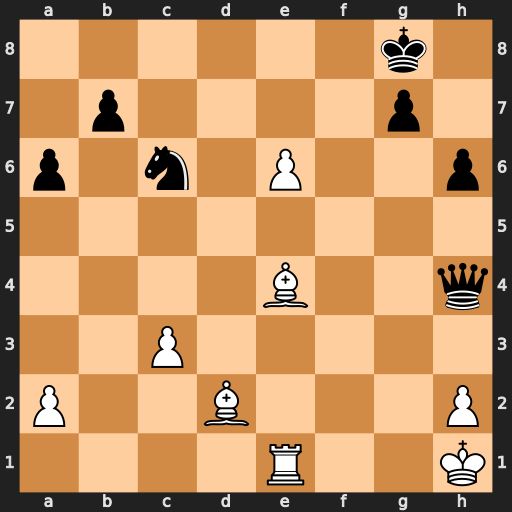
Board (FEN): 6k1/1p4p1/p1n1P2p/8/4B2q/2P5/P2B3P/4R2K
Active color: w
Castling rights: -
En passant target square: -
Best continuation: Bxc6 bxc6 e7 Qxe1+ Bxe1